Question: I am unable to run the configuration from my rational software. I really do not want to re-install it. If anyone has face any issue please let me know how to resolve it.

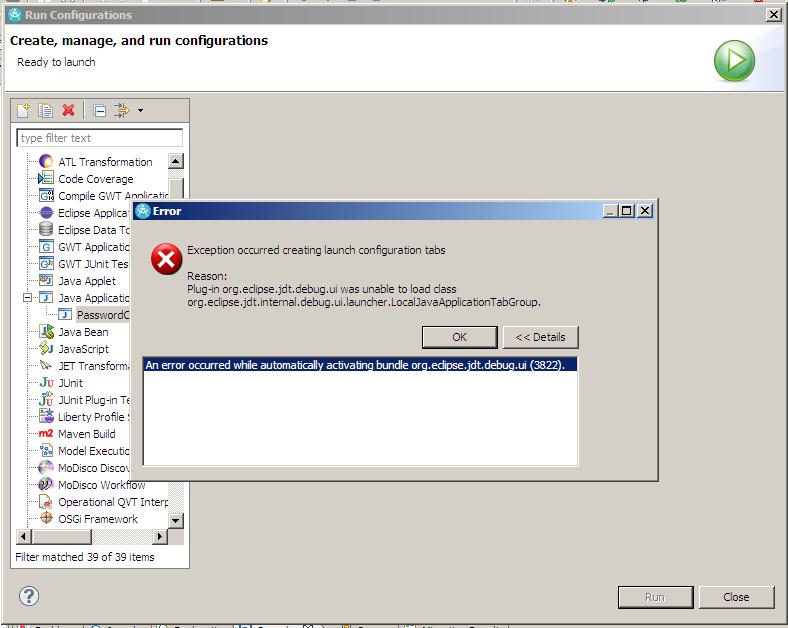
Answer: Use x86 (32 bit) Eclipse.
That should solve the problem...